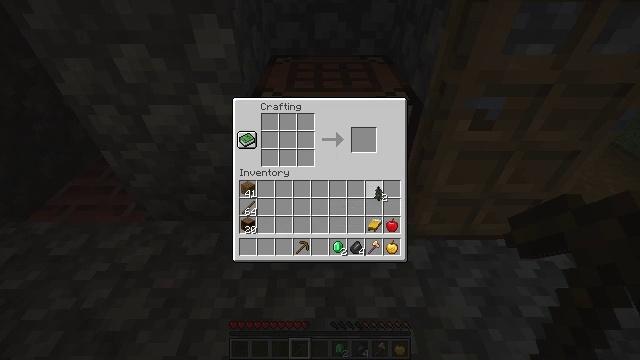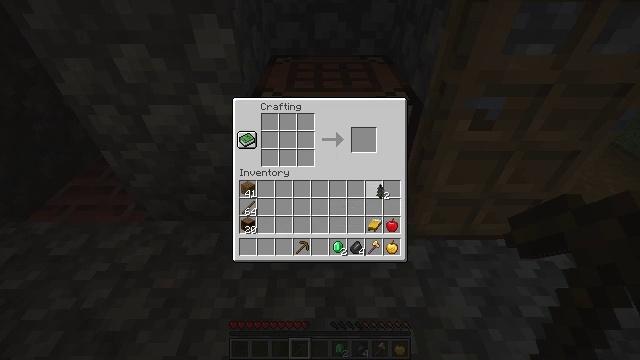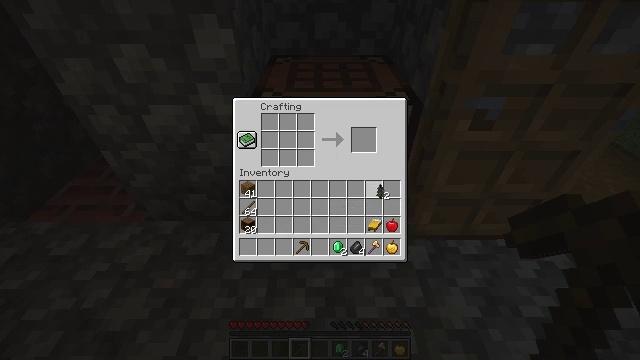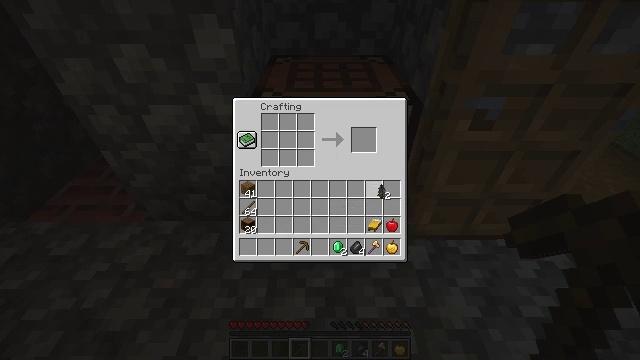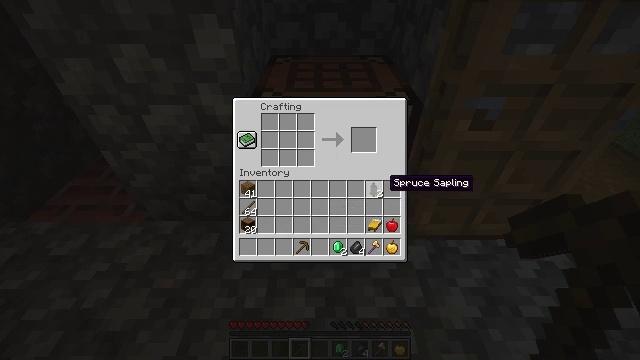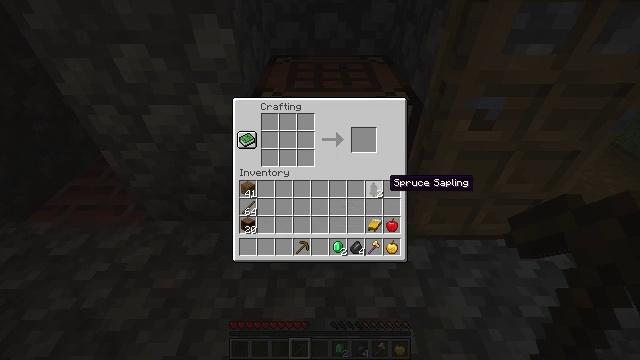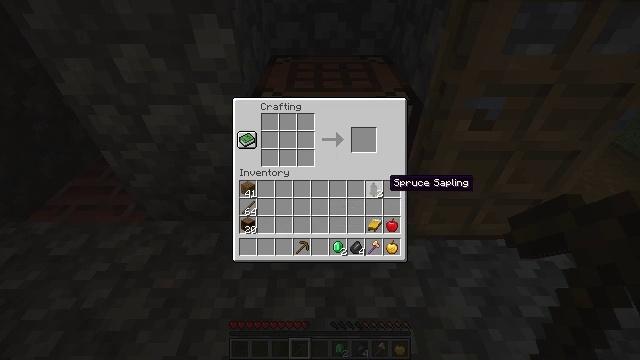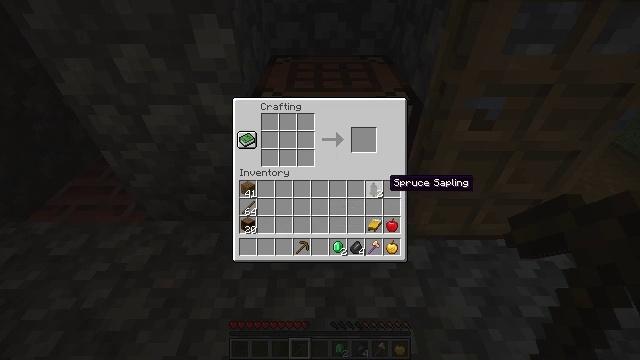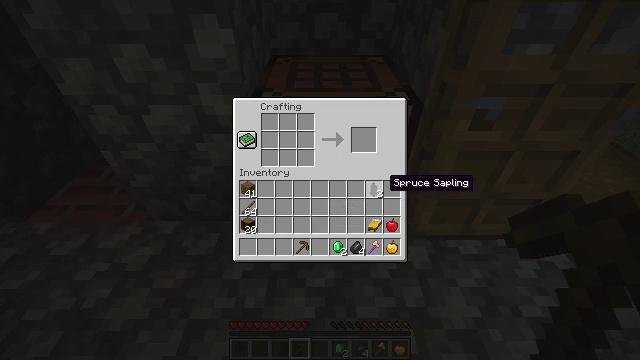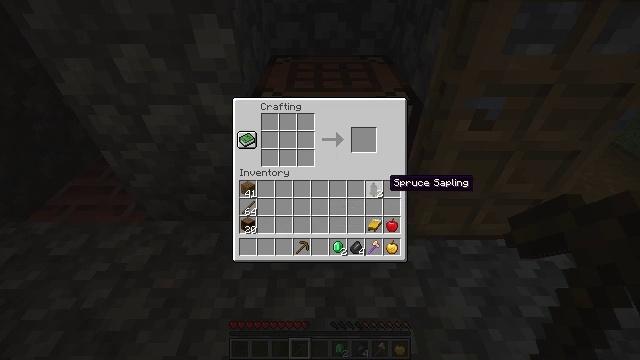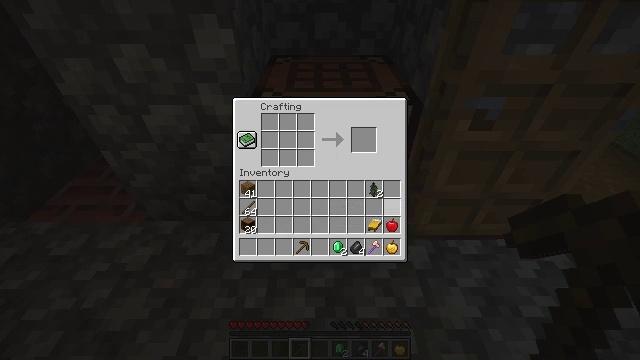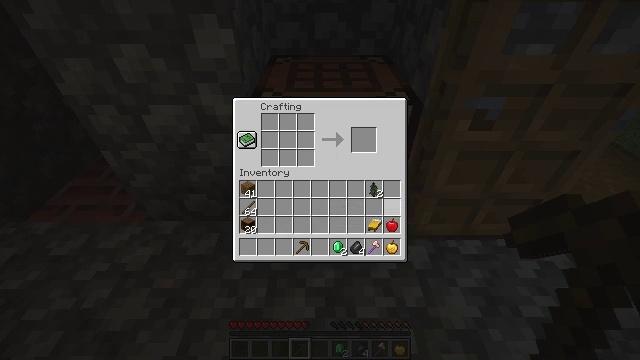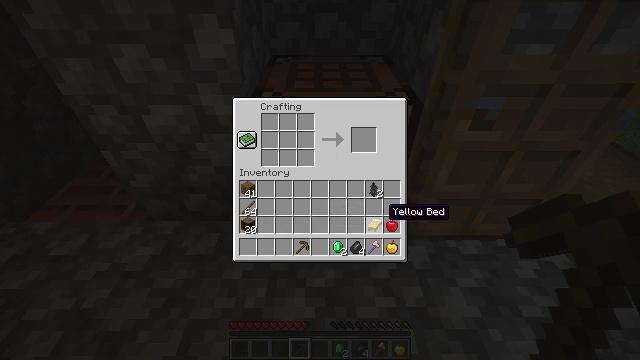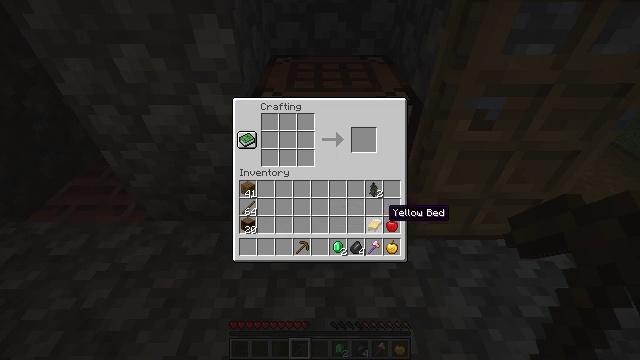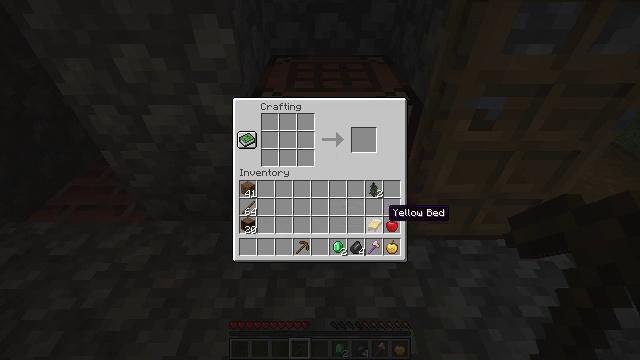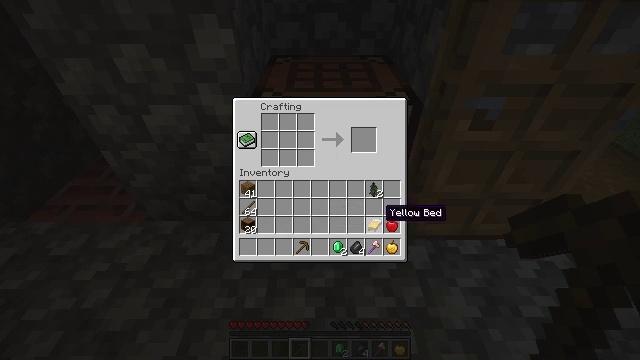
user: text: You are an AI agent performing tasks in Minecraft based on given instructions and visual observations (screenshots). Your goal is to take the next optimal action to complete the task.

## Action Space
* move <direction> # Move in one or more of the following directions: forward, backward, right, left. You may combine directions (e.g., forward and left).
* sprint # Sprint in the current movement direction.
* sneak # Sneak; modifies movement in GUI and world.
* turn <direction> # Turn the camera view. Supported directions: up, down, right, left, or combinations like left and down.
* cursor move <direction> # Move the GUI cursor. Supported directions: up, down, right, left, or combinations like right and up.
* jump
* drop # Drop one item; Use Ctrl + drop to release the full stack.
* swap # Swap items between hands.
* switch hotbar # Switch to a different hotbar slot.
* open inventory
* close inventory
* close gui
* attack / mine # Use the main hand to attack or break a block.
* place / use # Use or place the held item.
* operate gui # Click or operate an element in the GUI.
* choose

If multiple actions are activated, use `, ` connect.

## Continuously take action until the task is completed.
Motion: motion action
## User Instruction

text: Recycle the blast furnace by breaking it.
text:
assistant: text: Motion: no_op
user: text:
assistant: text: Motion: operate gui
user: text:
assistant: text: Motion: operate gui
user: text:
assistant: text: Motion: no_op
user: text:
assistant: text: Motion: no_op
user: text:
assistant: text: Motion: no_op
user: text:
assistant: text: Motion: no_op
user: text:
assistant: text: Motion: no_op
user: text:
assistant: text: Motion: no_op
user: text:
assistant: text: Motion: cursor move down
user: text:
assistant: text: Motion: cursor move down
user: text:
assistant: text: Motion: cursor move left and down
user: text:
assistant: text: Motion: no_op
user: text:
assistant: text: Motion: no_op
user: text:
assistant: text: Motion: no_op
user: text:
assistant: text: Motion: no_op
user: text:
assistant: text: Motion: no_op
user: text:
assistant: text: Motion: no_op
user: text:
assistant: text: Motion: cursor move right
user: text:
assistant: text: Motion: cursor move right
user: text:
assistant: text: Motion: no_op
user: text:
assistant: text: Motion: no_op
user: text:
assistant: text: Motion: operate gui
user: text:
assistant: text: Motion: operate gui
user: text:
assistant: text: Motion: cursor move up
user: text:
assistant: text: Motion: cursor move up
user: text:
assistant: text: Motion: no_op
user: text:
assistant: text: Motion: operate gui
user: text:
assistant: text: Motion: operate gui
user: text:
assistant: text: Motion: operate gui